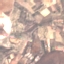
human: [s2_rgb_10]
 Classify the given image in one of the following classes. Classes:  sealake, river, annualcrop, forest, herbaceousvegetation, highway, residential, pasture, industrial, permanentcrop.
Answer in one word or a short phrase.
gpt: PermanentCrop